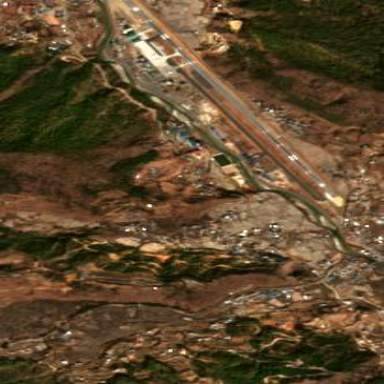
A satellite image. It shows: Runway in airport area.